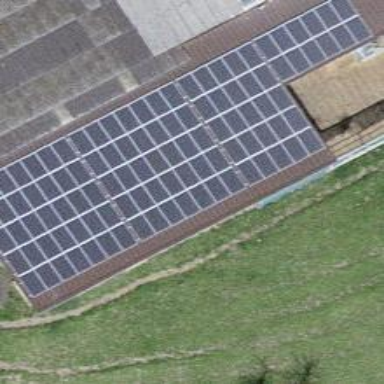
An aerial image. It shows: Solar photovoltaic panel generator.